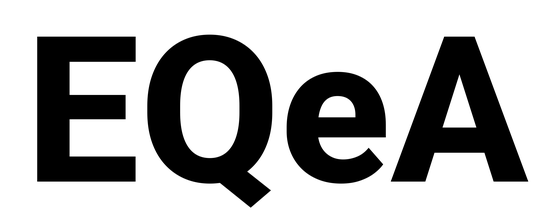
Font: Roboto_ExtraBold